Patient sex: F
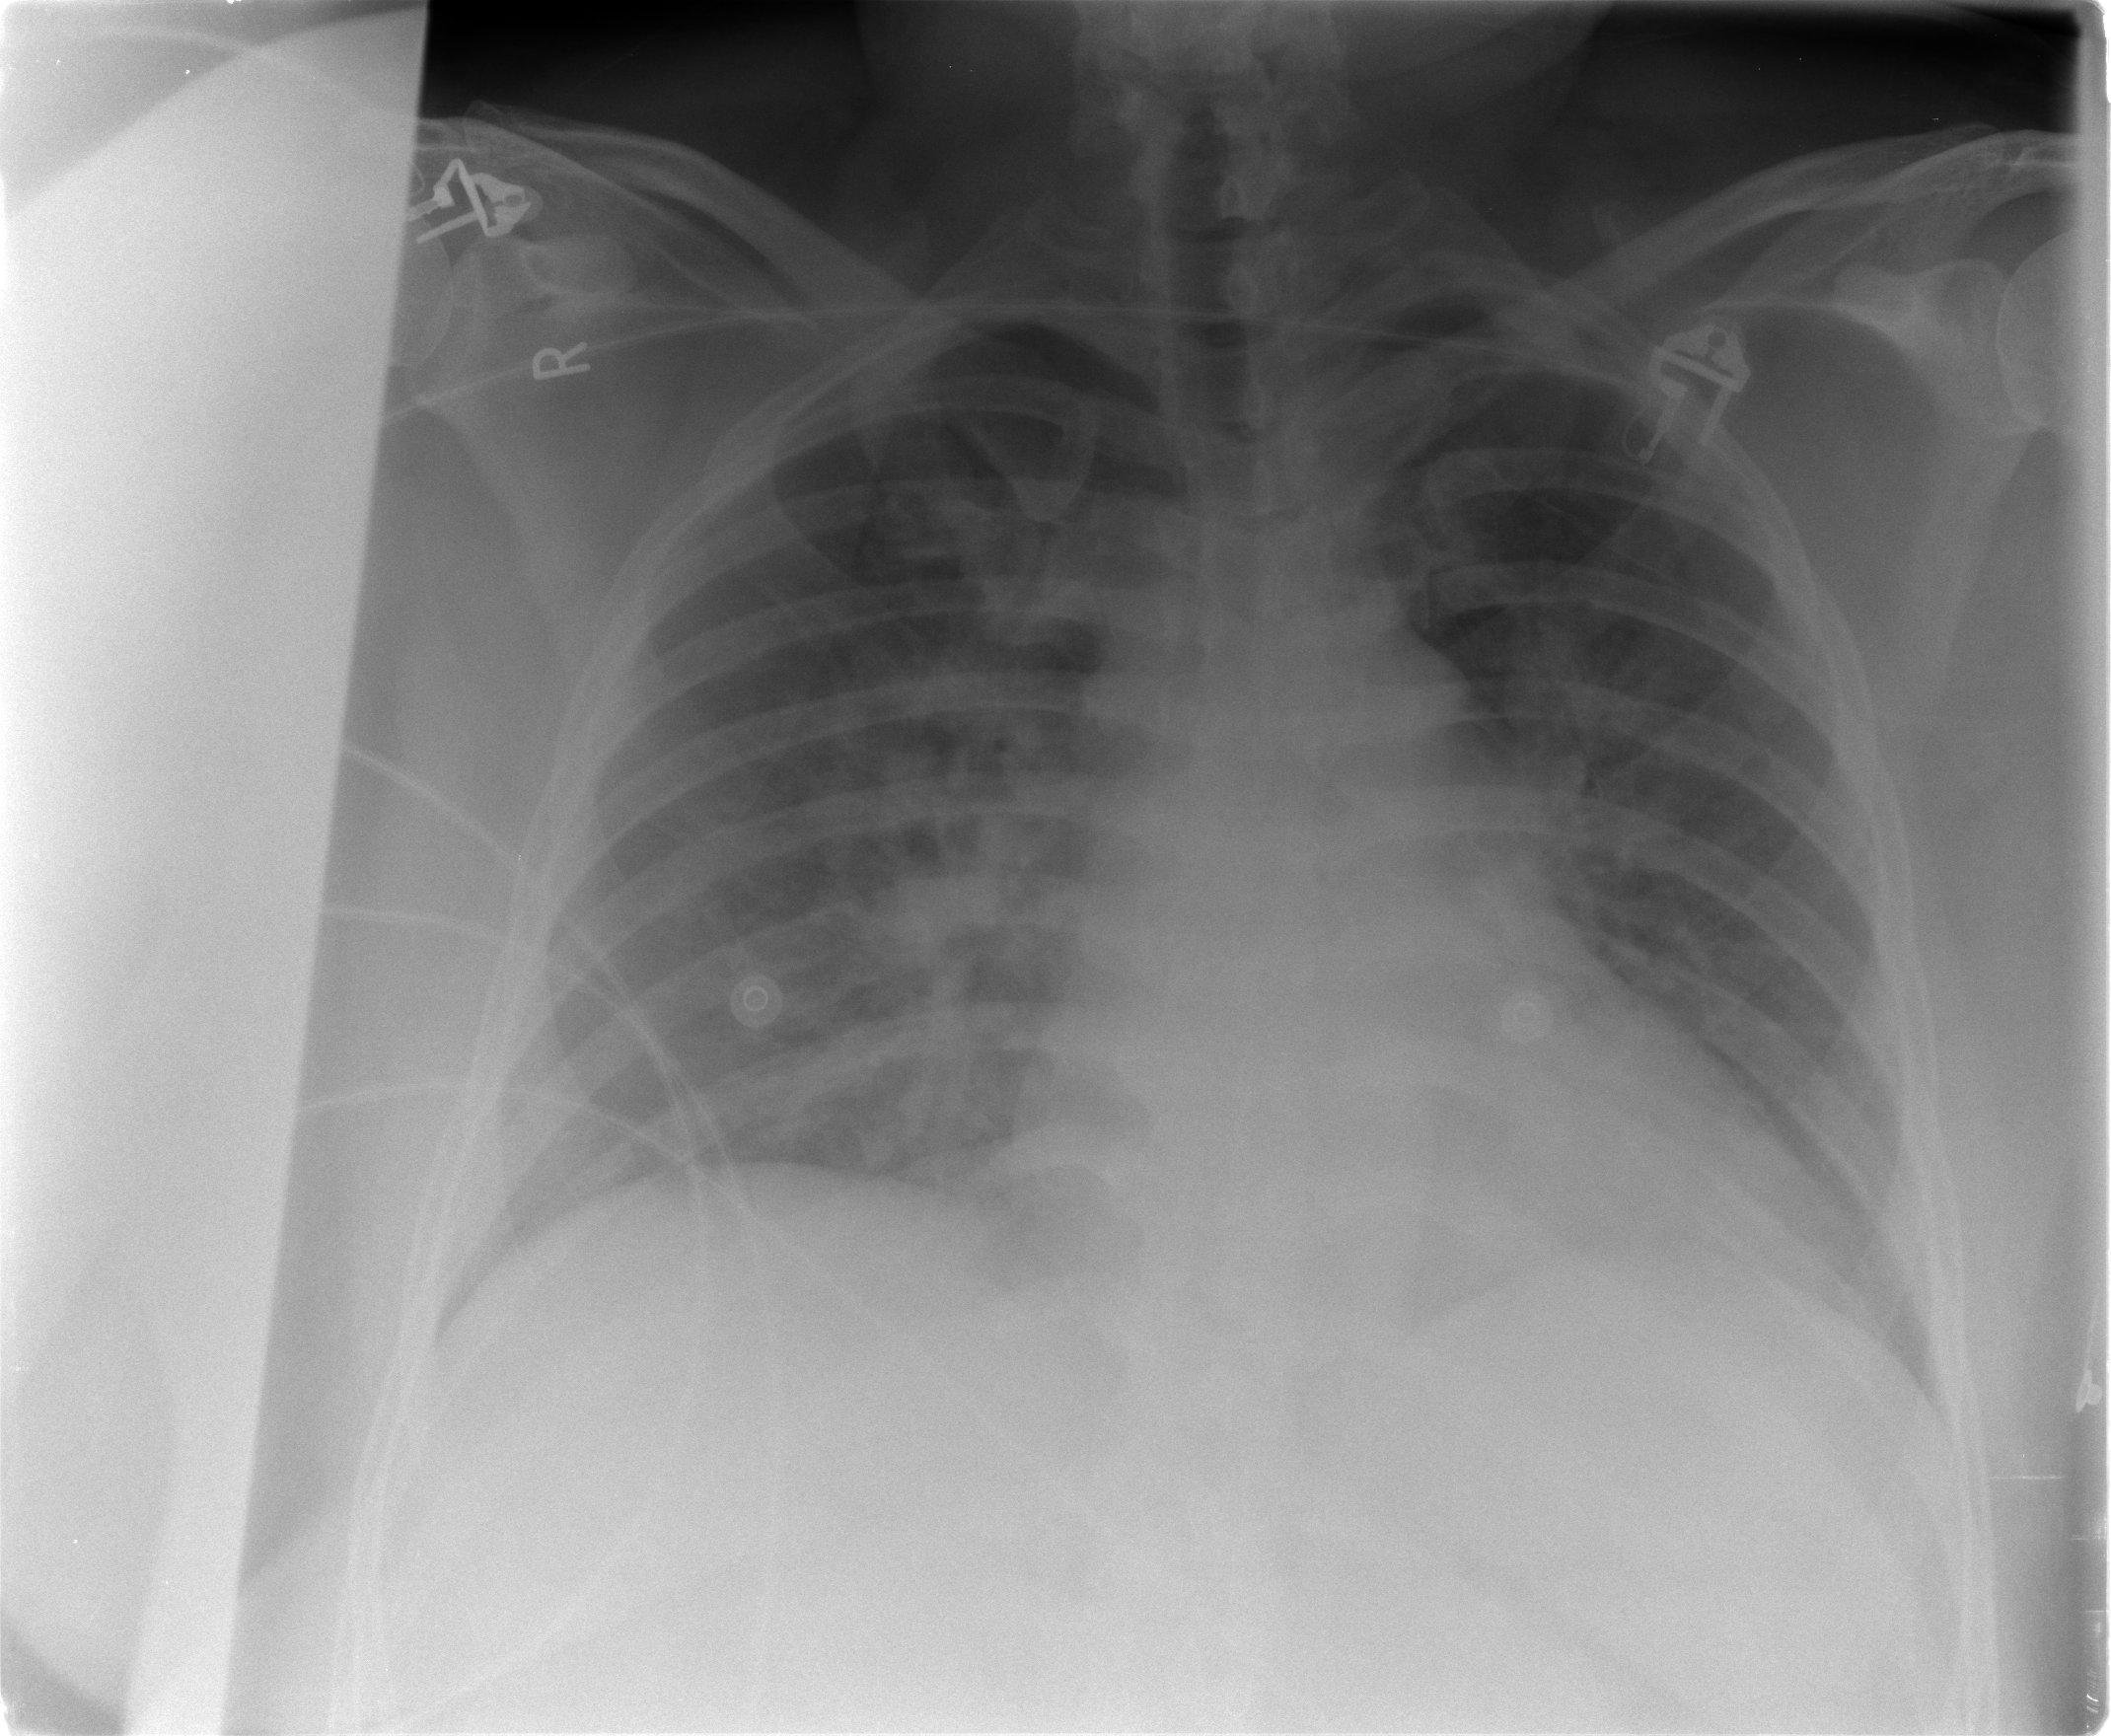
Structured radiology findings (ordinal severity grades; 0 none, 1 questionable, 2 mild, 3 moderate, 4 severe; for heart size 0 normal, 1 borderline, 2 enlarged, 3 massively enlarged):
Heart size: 2
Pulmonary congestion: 2
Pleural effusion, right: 0
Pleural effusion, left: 0
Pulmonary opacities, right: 1
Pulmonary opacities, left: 0
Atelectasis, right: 0
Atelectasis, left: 2